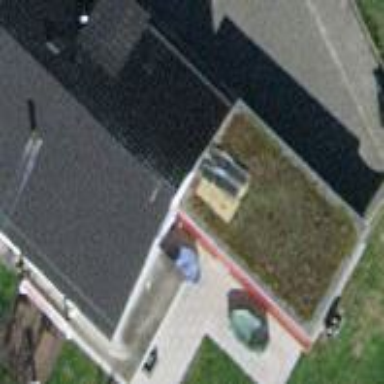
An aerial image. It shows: Simple and straightforward house.